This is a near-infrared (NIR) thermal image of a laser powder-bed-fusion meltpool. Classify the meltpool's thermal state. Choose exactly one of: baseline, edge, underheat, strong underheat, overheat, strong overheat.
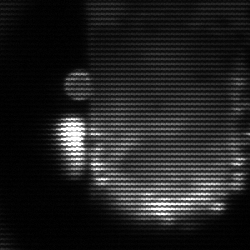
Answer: baseline